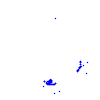
Particle: kaon